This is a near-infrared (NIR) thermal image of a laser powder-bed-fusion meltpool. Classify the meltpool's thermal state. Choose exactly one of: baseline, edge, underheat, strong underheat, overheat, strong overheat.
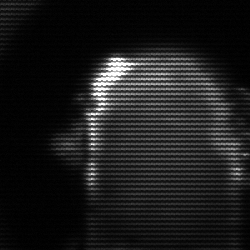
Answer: baseline